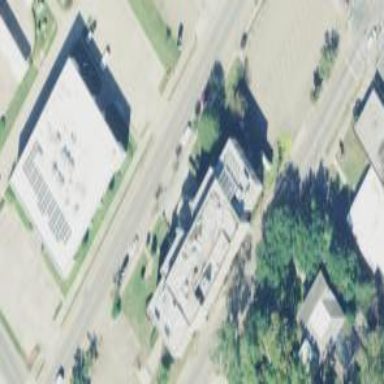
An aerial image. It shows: Courthouse building.